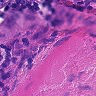
Metastatic tissue present: yes